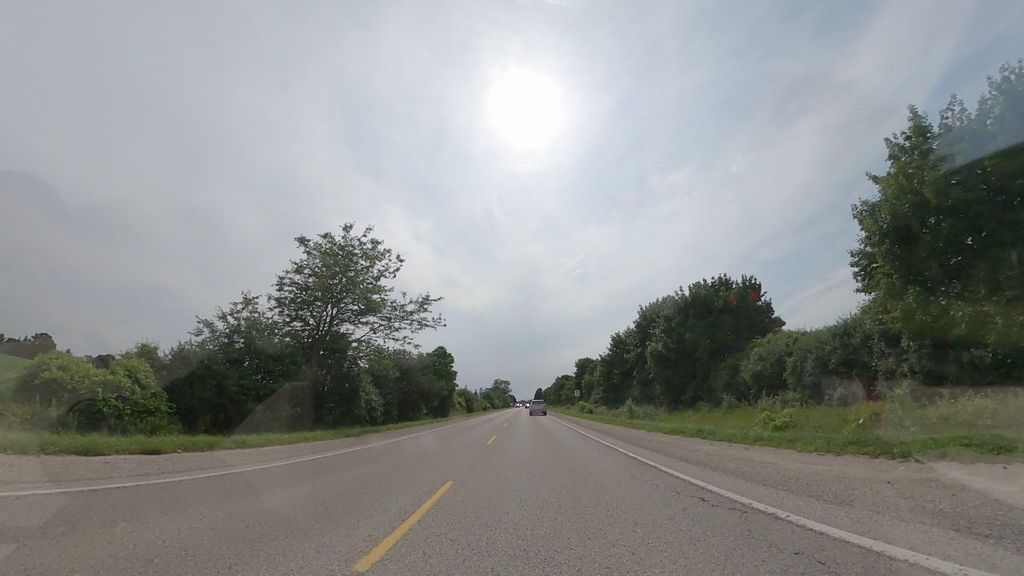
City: kitchener-waterloo